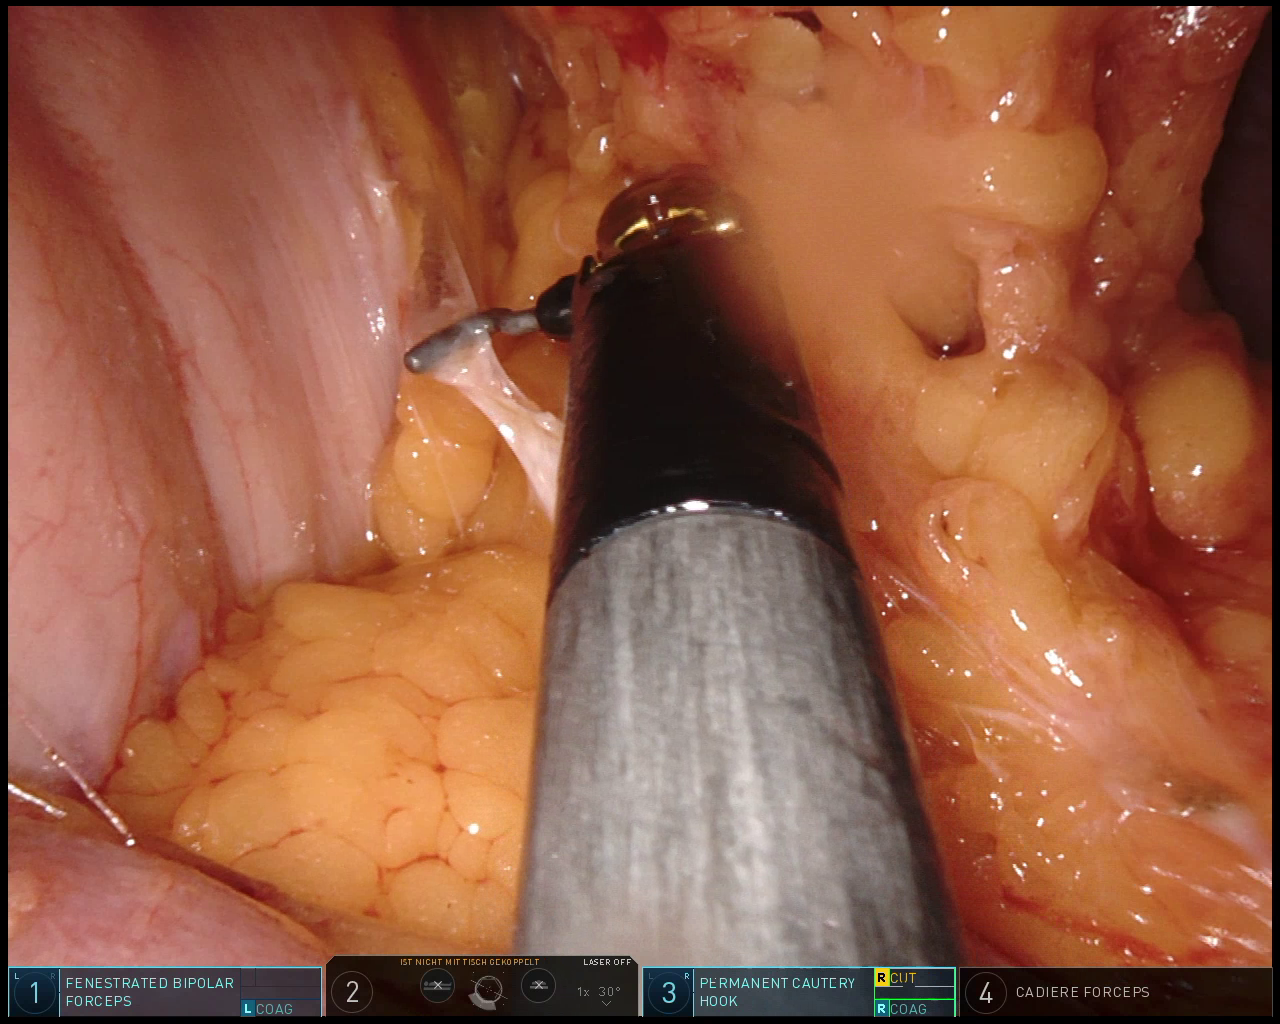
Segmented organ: stomach
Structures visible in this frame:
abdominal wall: yes
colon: yes
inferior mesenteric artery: no
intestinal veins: no
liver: no
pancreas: no
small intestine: no
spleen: no
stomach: yes
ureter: no
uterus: no
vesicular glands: no